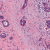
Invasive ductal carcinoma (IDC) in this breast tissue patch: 0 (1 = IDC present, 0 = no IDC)